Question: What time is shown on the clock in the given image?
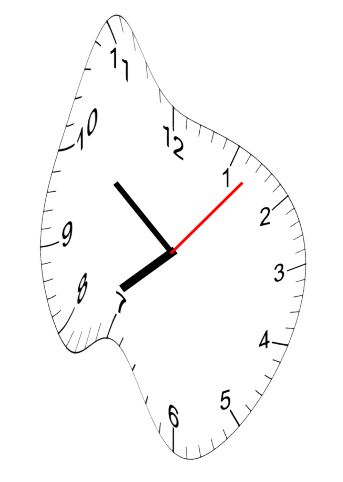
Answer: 07:51:07